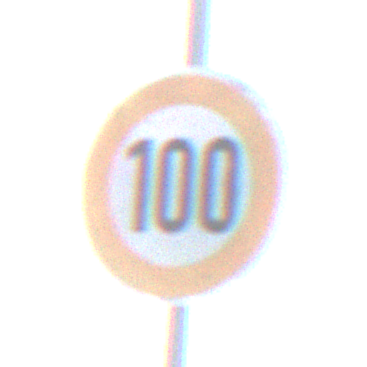
Verkehrszeichen: Geschwindigkeit100
Umgebung: Outdoor, RoadRail
Tageszeit: MorningAfternoon
Wetter: PartlyCloudy
Licht: Natural
Jahreszeit: NotSpecified
Kontrast: LowContrast